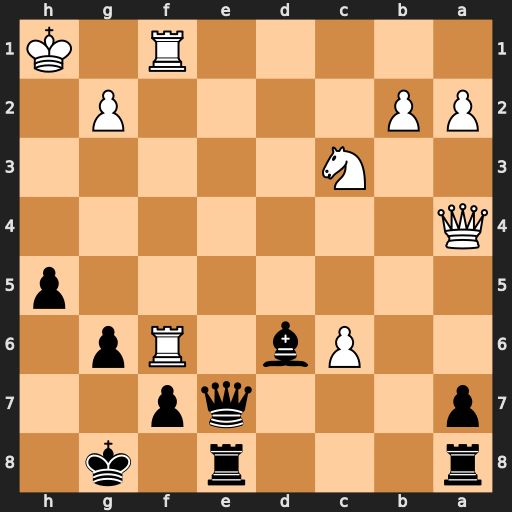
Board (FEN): r3r1k1/p3qp2/2Pb1Rp1/7p/Q7/2N5/PP4P1/5R1K
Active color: b
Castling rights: -
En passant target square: -
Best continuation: Qxf6